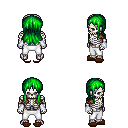
a pixel art fantasy rpg character, male body template, skeleton, leather shoulder armor, white pants, green unkempt hairstyle, white cloth bracers, brown slippers, four views (front, back, left, right), 2x2 character sprite sheet, small pixel art, hard edges, no anti-aliasing